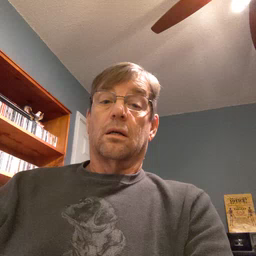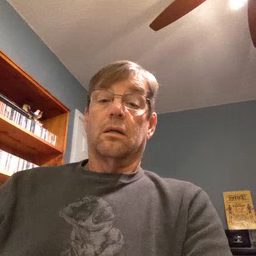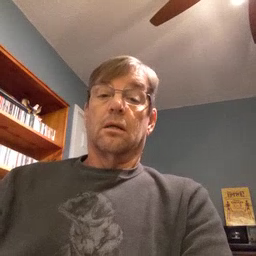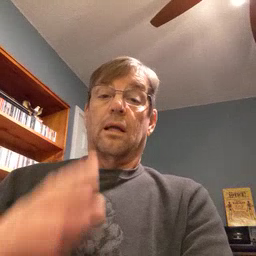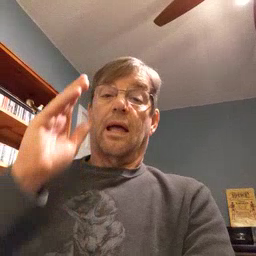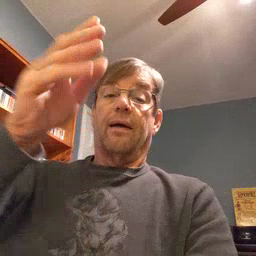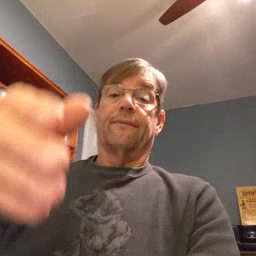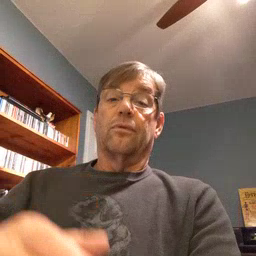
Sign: after